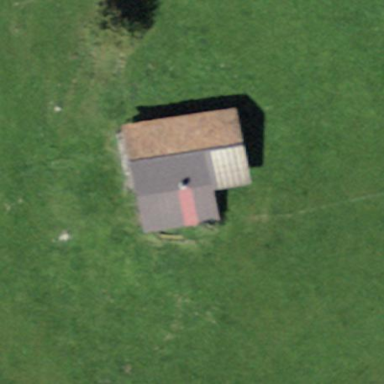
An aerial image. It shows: Farm building.